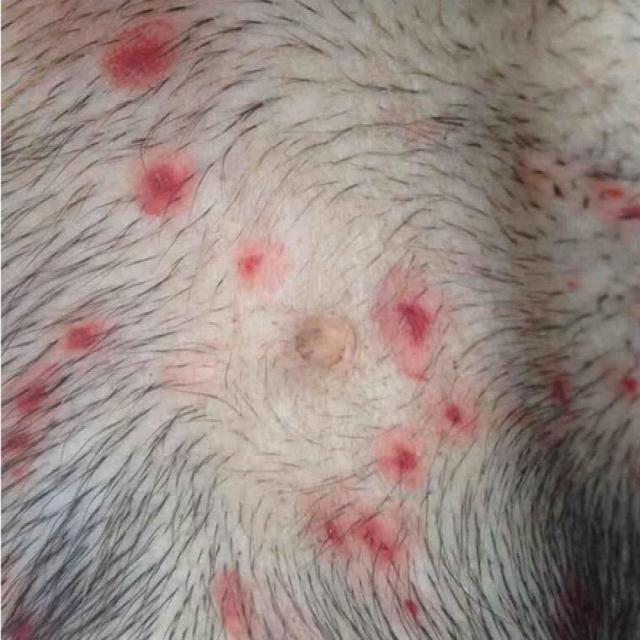
Canine ringworm (Dermatophytosis) — fungal infection caused by Microsporum or Trichophyton. Presents with circular alopecia, scaling, crusting, and broken hairs.